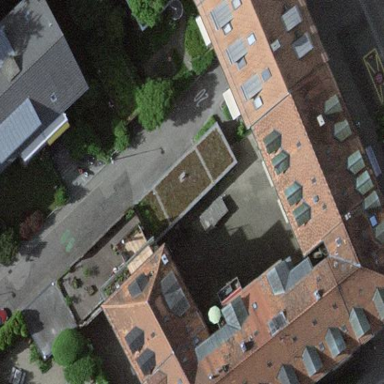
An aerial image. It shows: Group of garages.